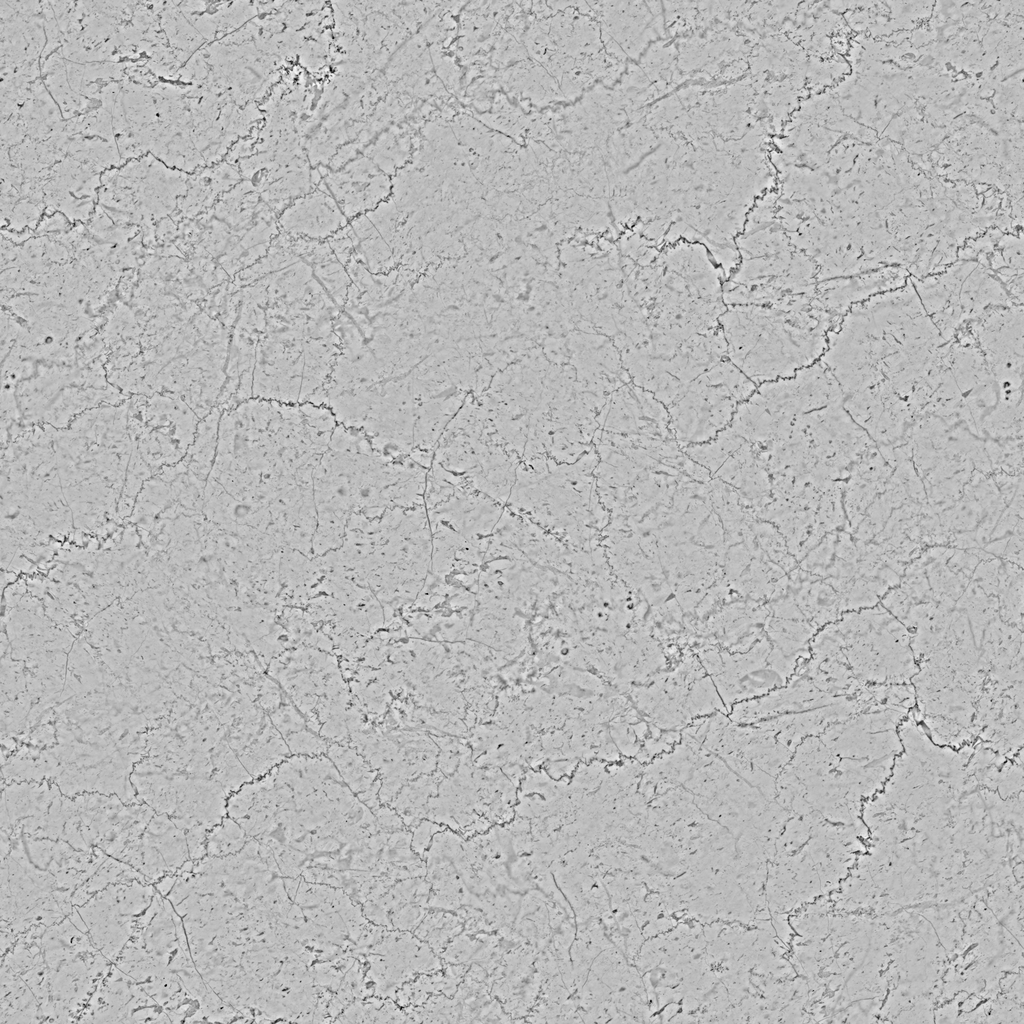
Texture map type: Displacement